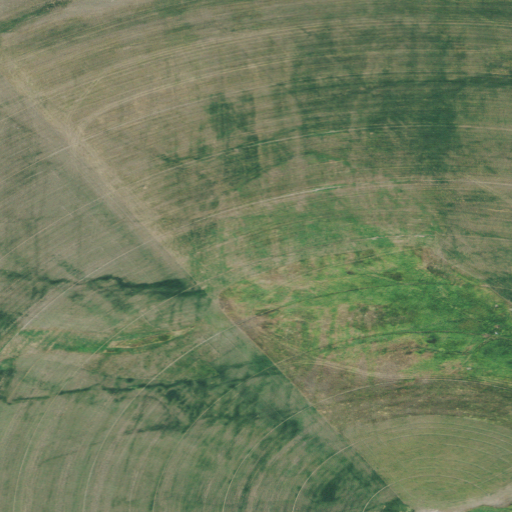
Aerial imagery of bar in Montana named Lower Birch Creek Bar containing cultivated crops, pasture, herbaceous wetlands, and grassland